Question: This may be a simple question for selenium users:
I know some of the attributes that we could use while finding an element like: Name, TagName, Css etc etc..
But can we use something like "link=-----" in c# for element finding based on that attribute??

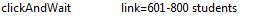
Answer: Not familiar with Selenium IDE, here I assume 'link=601-800 students' means something like '<a href='something'>601-800 students</a>'.
Then you can use 'By.XPath' to locate the link with its text, or use 'By.LinkText', even 'By.PartialLinkText'.
'''
driver.FindElement(By.XPath("//a[text()='601-800 students']"));
//driver.FindElement(By.LinkText("601-800 students"));
'''
If you have some links with the same text, try identify the unique ancestors.
E.g.
'''
var headLink = driver.FindElement(By.XPath("//*[@id='header']//a[text()='601-800 students']"));
var mainLink = driver.FindElement(By.XPath("//*[@id='main']//a[text()='601-800 students']"));
'''
If that's not possible, get them together by 'FindElements' (note this is not 'FindElement'), them index them.
'''
IList<IWebElement> links = driver.FindElements(By.XPath("//a[text()='601-800 students']"));
//IList<IWebElement> links = driver.FindElements(By.LinkText("601-800 students"));
var firstLink = links[0];
var secondLink = links[1];
foreach(IWebElement link in links) {
// stuff to do with link
}
'''